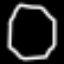
Label: octagon